Interaction volume radius: 5 \u00c5
Interaction volume height: 25 \u00c5
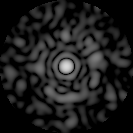
Disorder parameter: 0.8677